Field crop: maize
Growth stage: 2
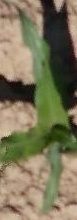
Species: maize